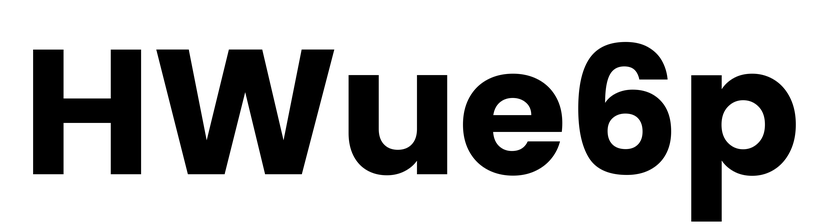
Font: Poppins-Bold